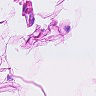
Metastatic tissue present: no